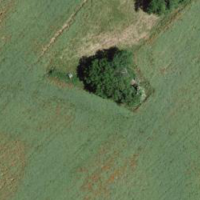
EUNIS habitat code: 52
Species observed at this site:
Fagus sylvatica